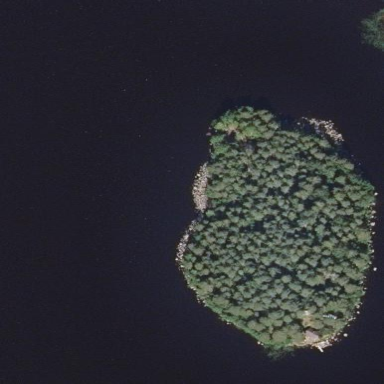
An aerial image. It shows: Islet surrounded by woodland.